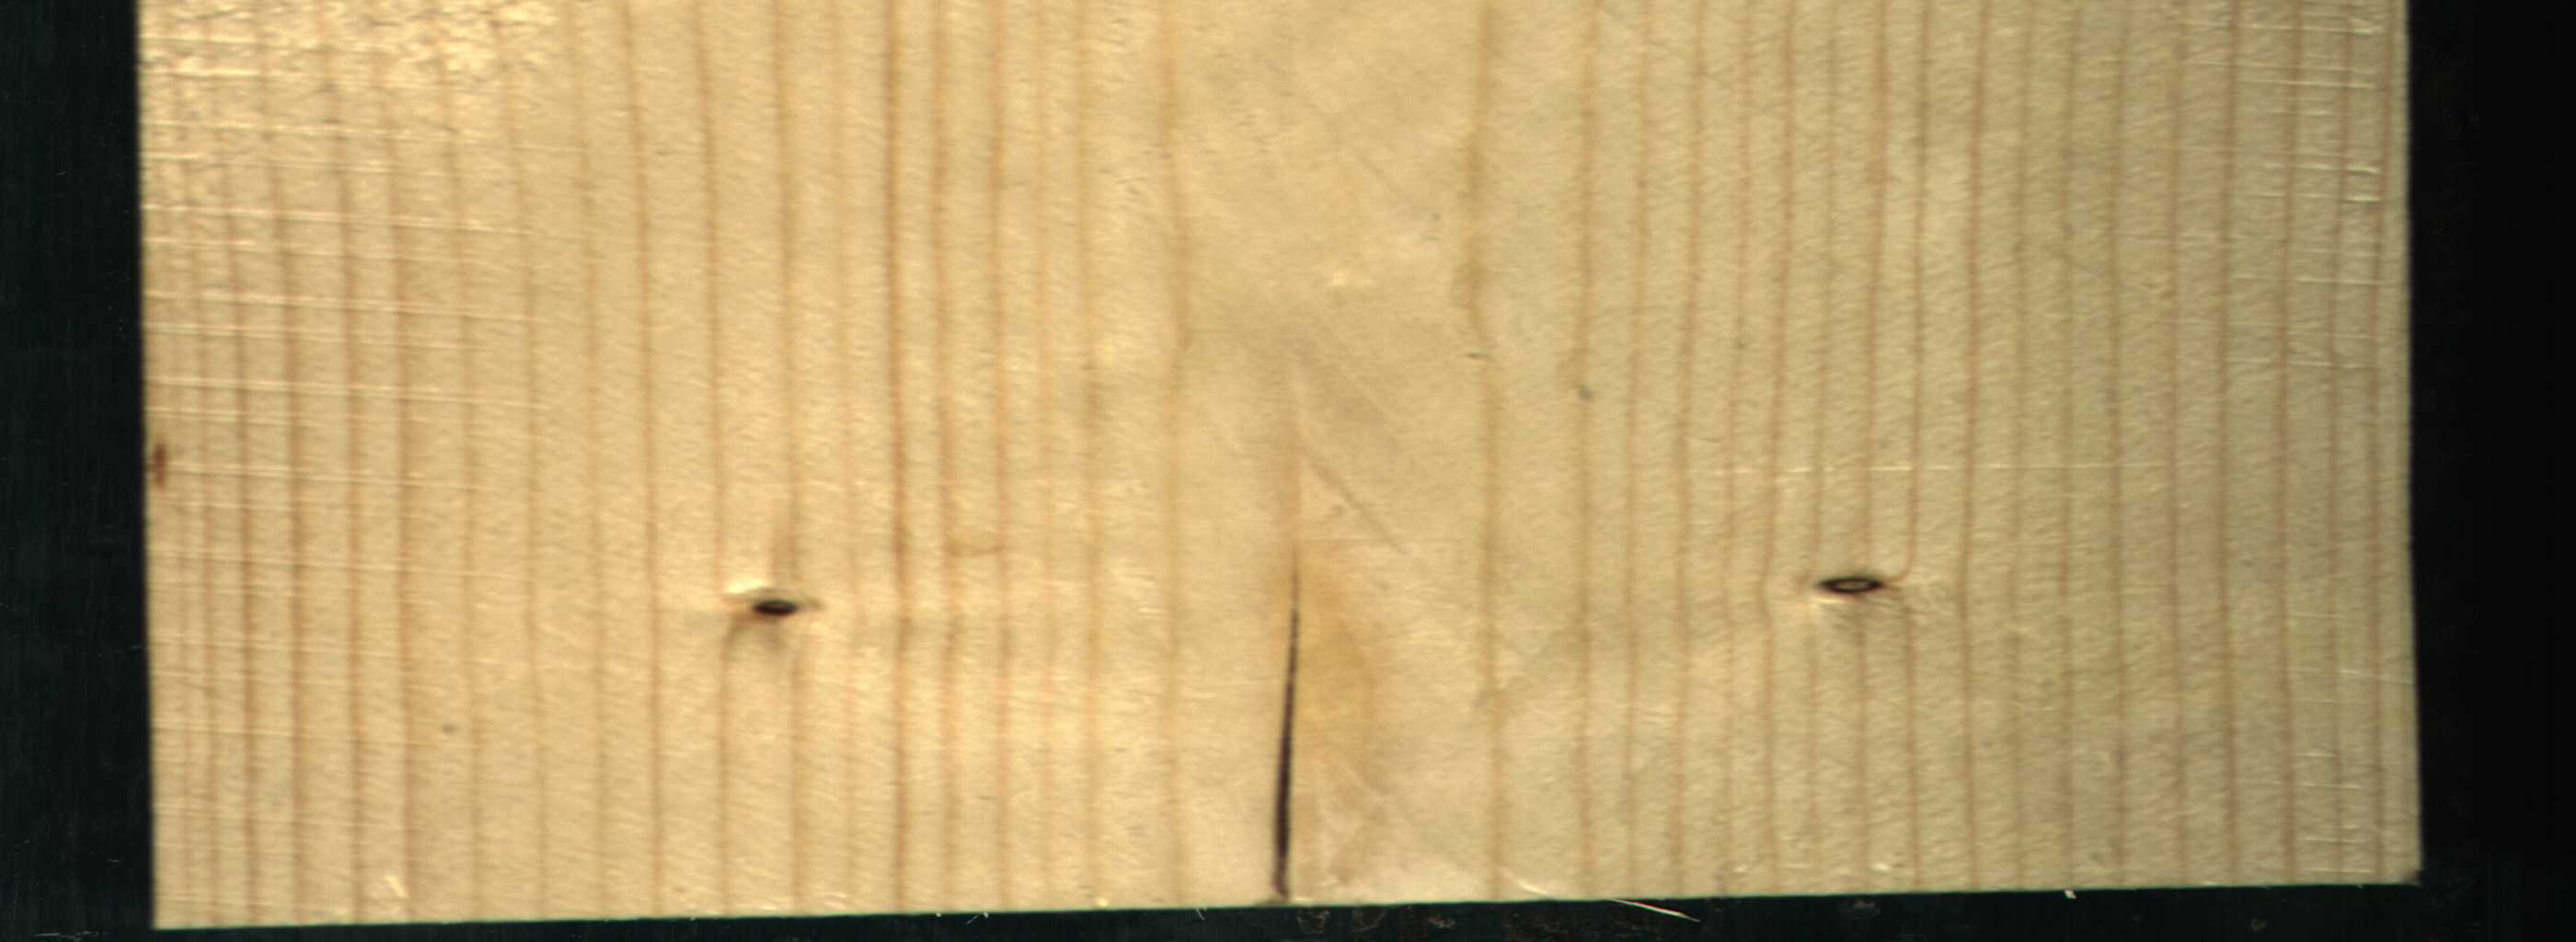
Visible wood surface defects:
Crack
Dead_Knot
Dead_Knot